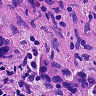
Metastatic tissue present: yes